Interaction volume radius: 10 \u00c5
Interaction volume height: 10 \u00c5
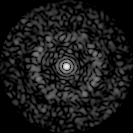
Disorder parameter: 0.8107